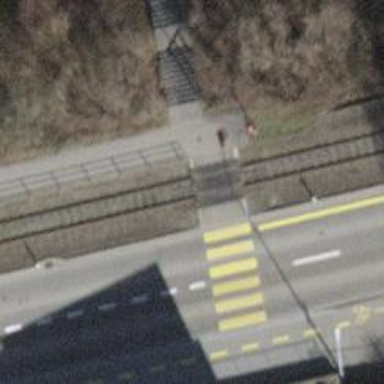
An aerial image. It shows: Crossing for the railway.